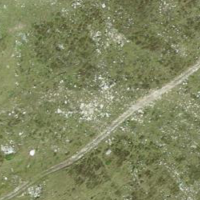
EUNIS habitat code: 26
Species observed at this site:
Geum montanum